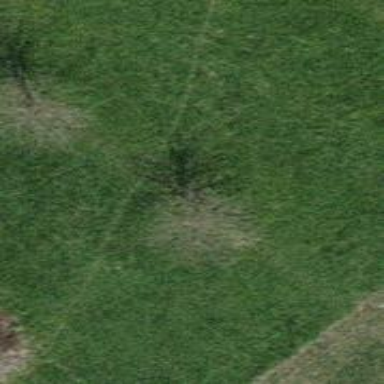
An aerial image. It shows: Single tag "natural: tree."